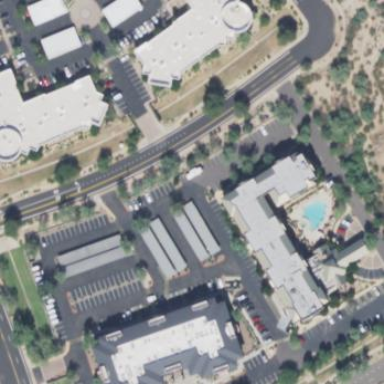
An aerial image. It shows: Hotel building.